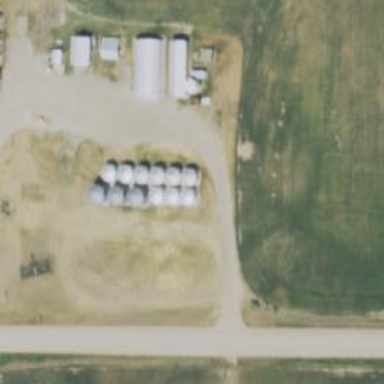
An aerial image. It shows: Silo.